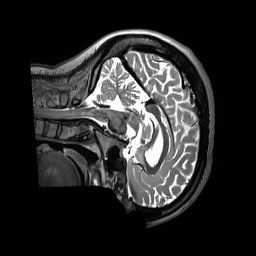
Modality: T2w
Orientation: sagittal
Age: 40
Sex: female
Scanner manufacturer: siemens
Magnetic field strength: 3 T
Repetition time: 3.39 s
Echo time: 0.389 s